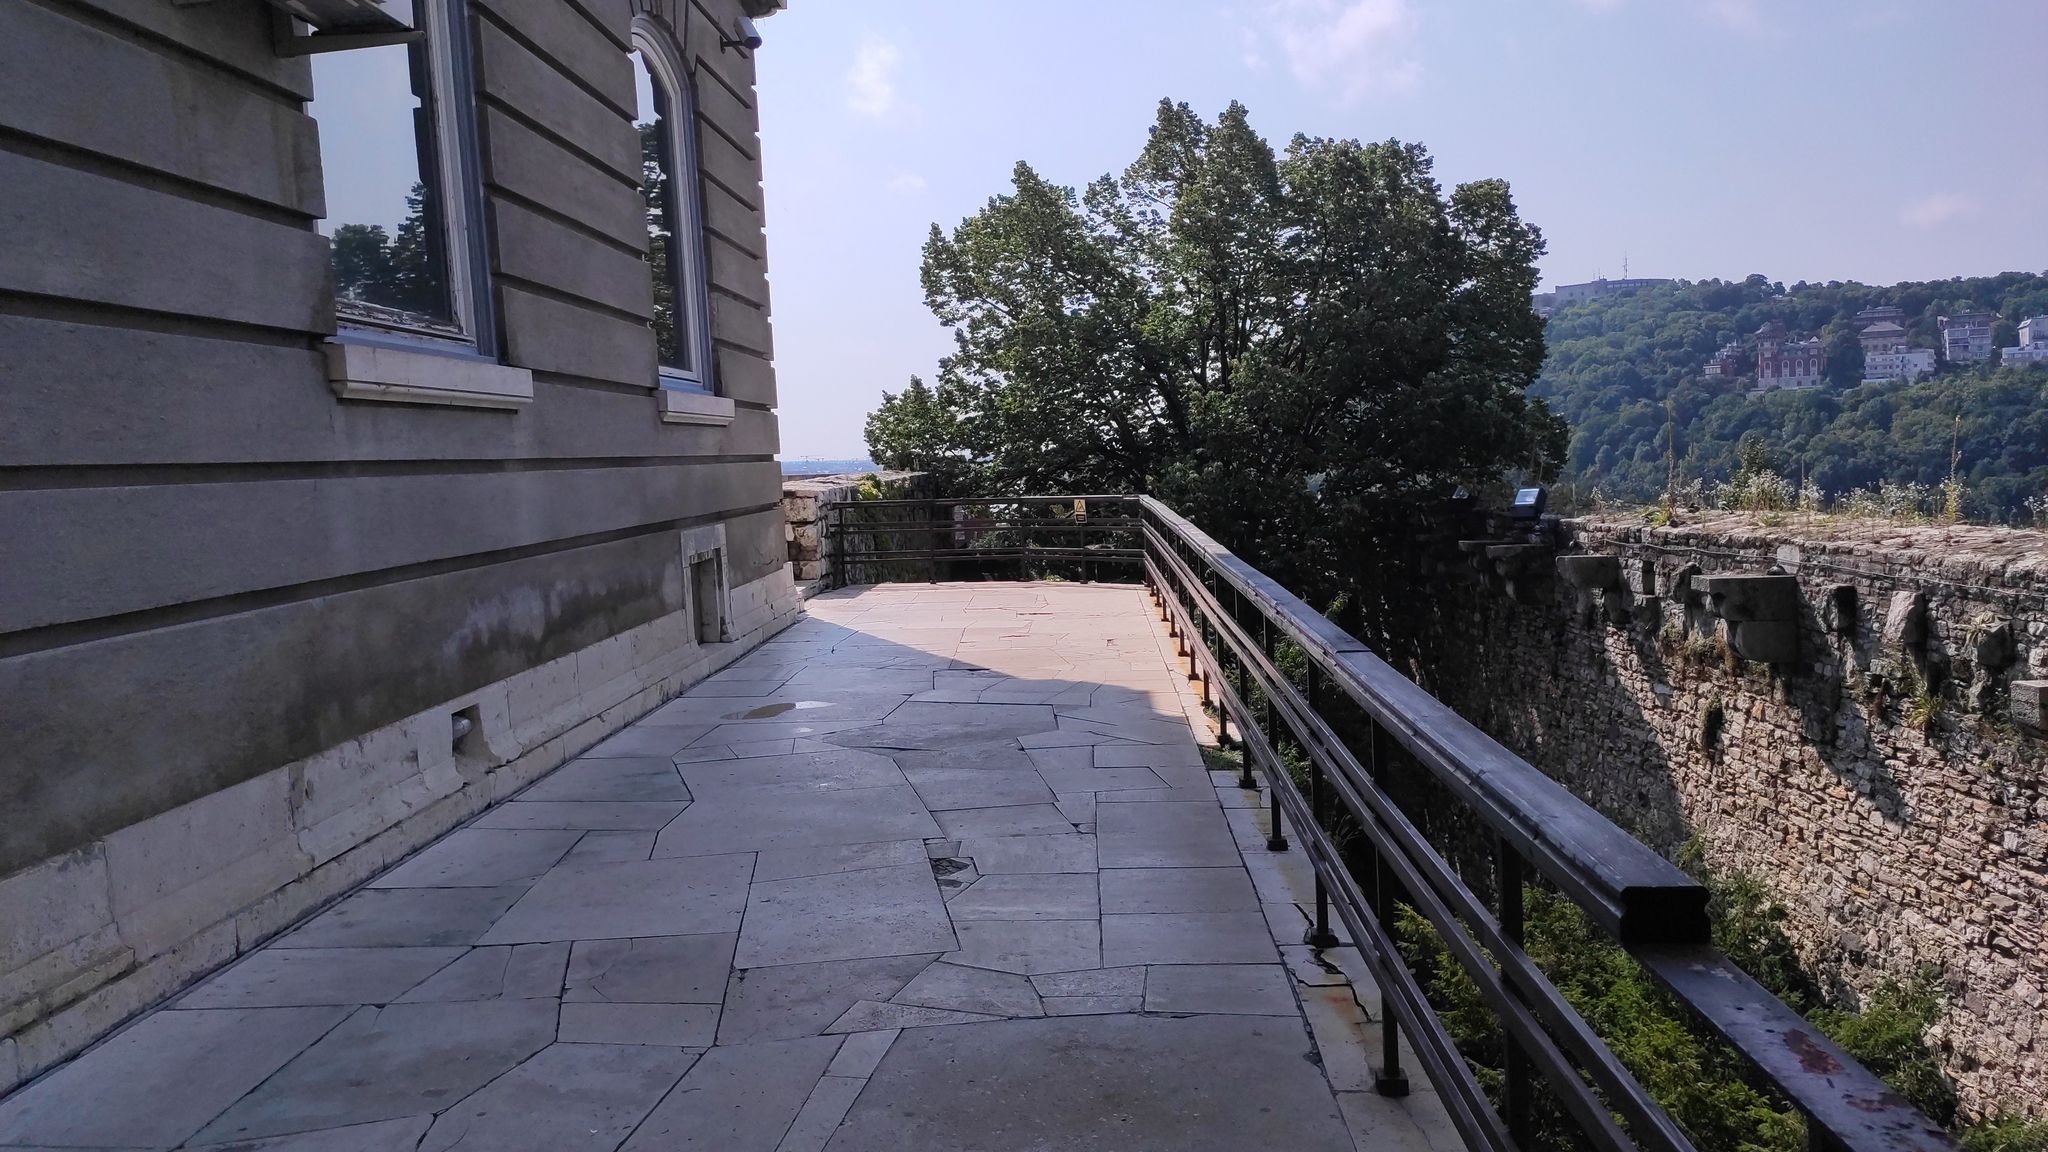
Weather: clear
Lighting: day
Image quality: good
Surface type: walking surface
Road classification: footway, steps, pedestrian
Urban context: urban centre
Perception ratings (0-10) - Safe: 4.91, Lively: 5.41, Beautiful: 8.26, Boring: 4.99, Depressing: 2.75, Wealthy: 5.86